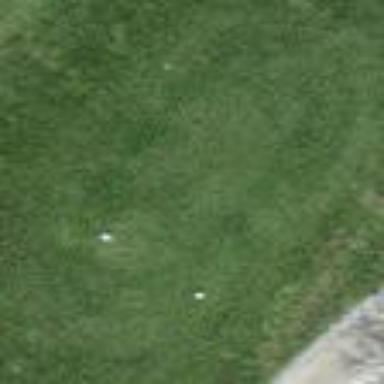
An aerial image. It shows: Golf tee area covered with grass.